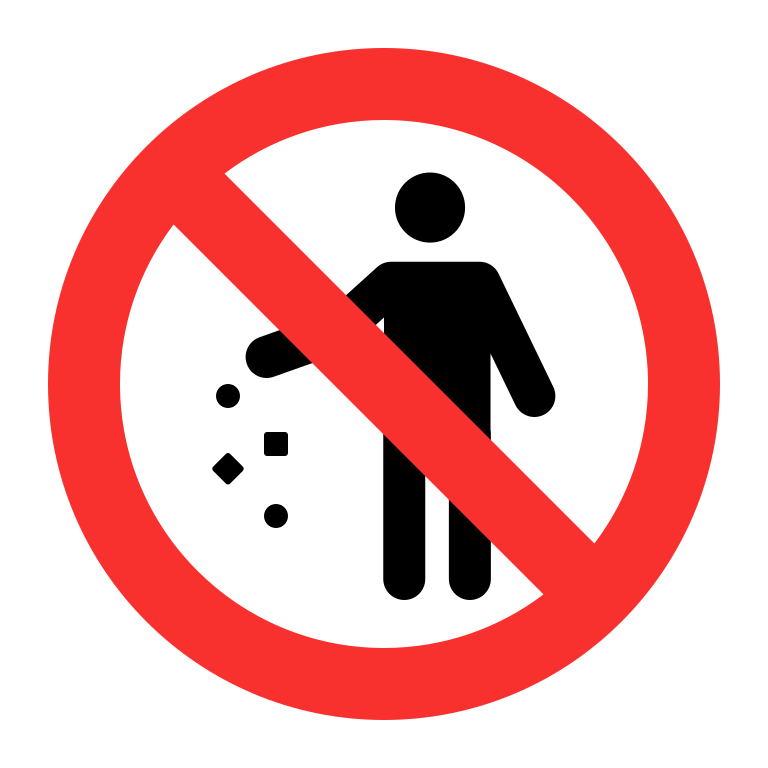
no littering flat